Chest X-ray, AP view. Patient: 23 years old, sex F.
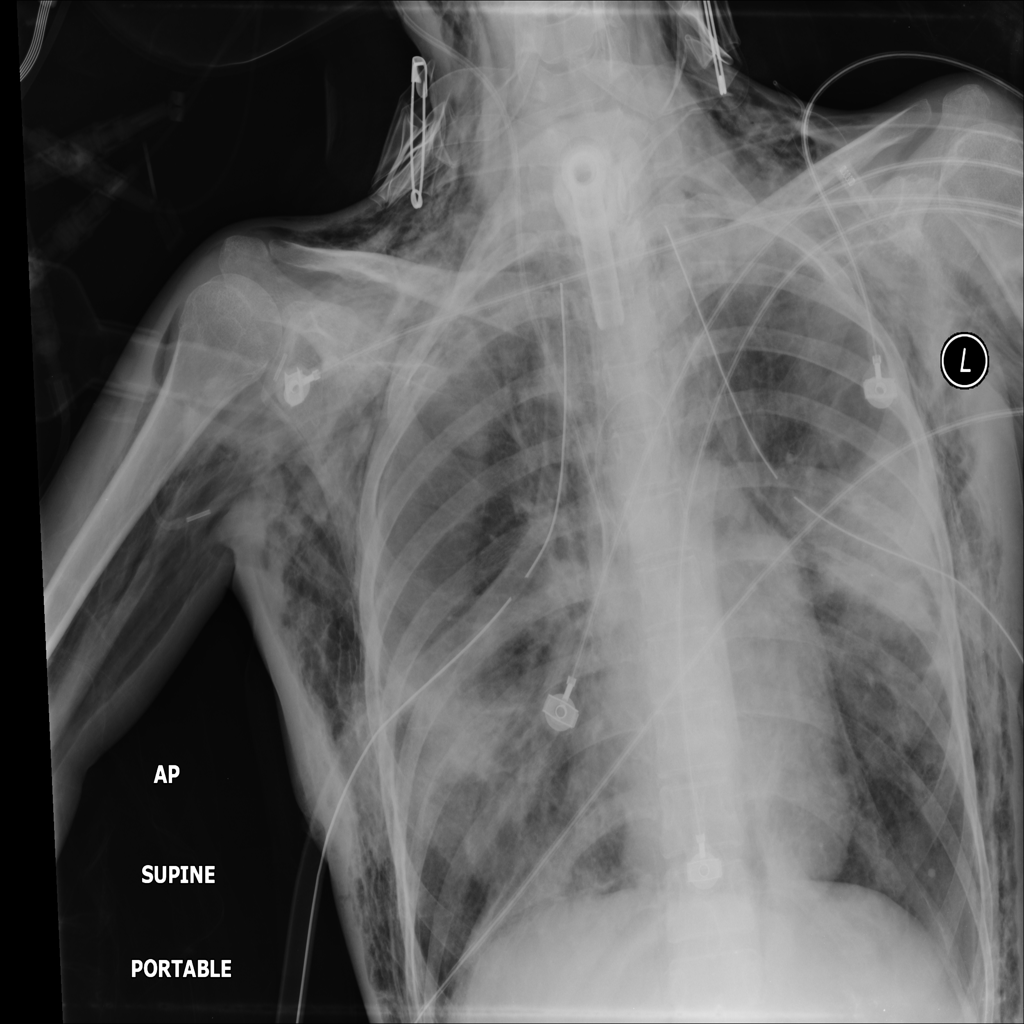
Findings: Atelectasis, Consolidation, Emphysema, Infiltration